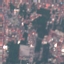
Land use / land cover: Residential